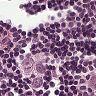
Metastatic tissue present: yes